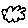
Label: cloud